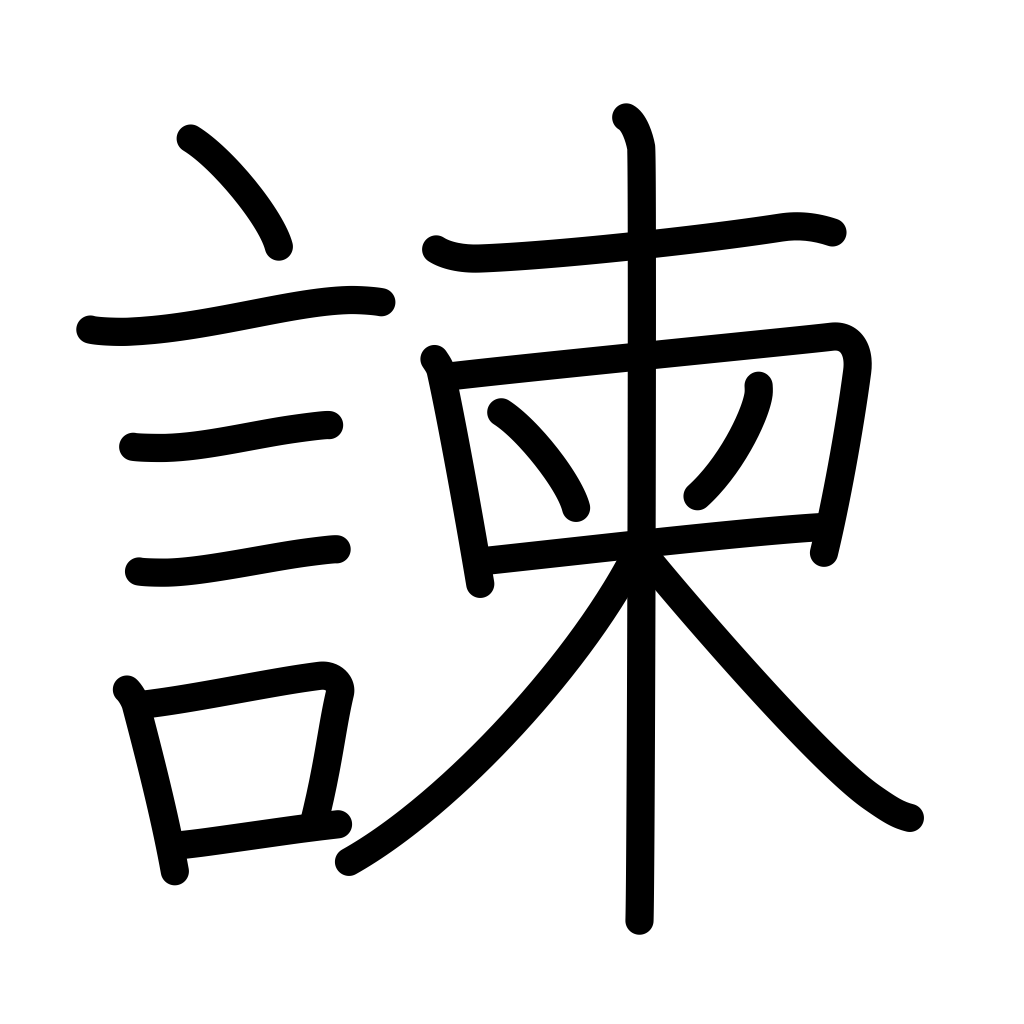
Meaning: admonish, dissuade